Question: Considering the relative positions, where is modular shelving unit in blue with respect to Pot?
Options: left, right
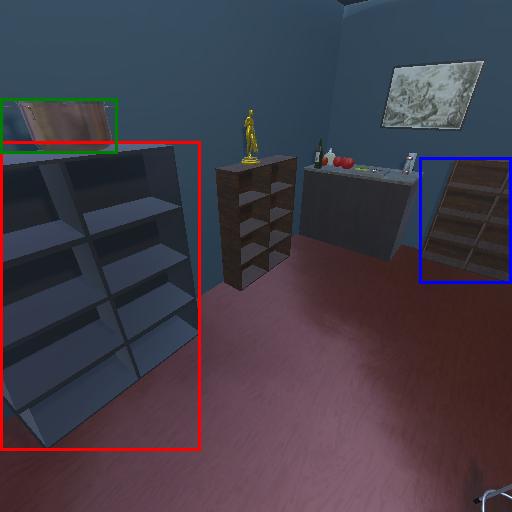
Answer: left